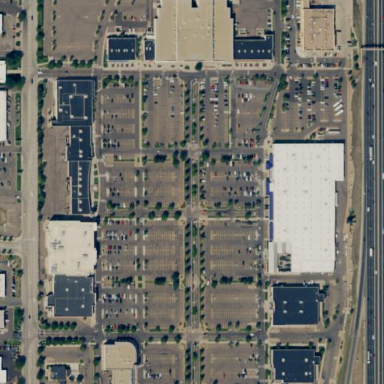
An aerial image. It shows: Retail area.